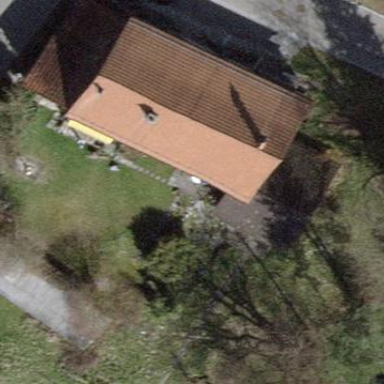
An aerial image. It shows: Detached building.